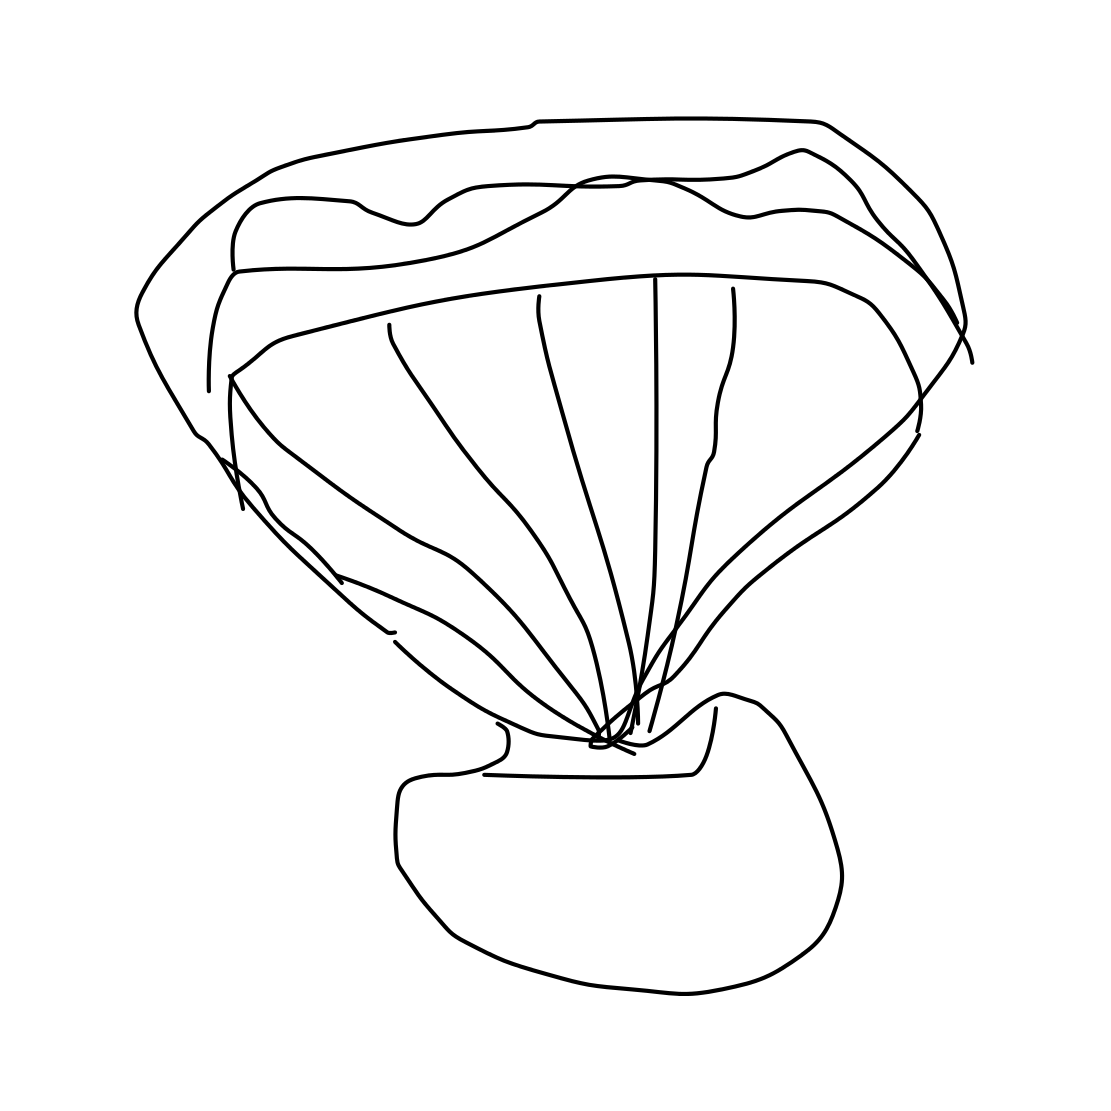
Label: parachute